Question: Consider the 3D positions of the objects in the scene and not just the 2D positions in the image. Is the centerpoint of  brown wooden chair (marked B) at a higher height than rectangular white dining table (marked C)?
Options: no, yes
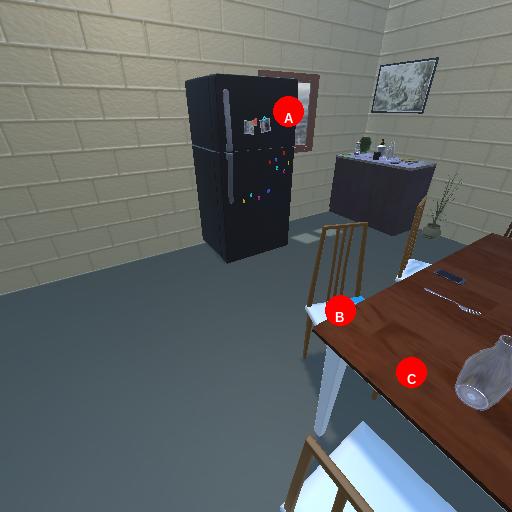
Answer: no